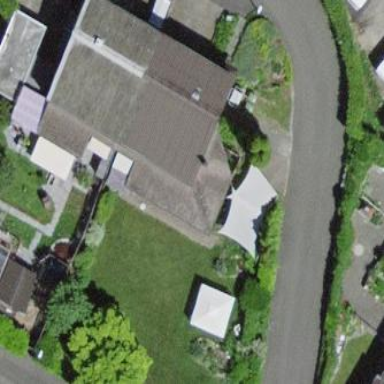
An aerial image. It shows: Terrace-style building with gabled roof.